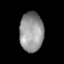
Tissue: prostate
Cell type: Epithelial cells
Senescence score: 0.3574
Nuclear area (px): 914
Mean DAPI intensity: 149.966